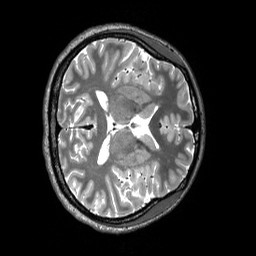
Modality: T2w
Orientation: axial
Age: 24
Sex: female
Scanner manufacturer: siemens
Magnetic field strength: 3 T
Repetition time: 3.2 s
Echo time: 0.565 s